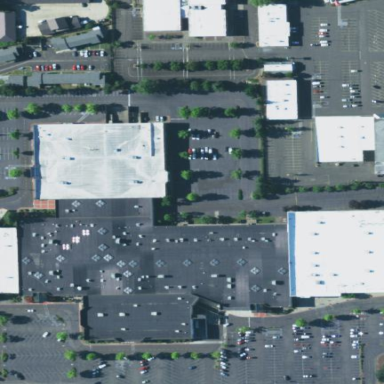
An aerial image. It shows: Retail building.